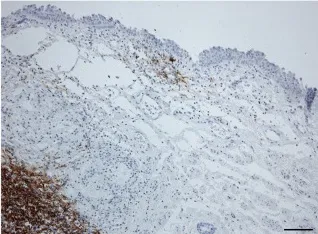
Anti-CD20).
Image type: pathology (immunostaining)